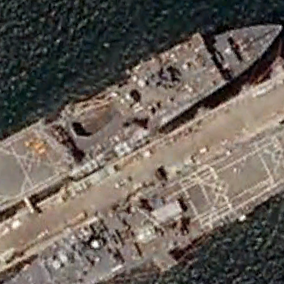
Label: combat